Field crop: tomato
Growth stage: 2
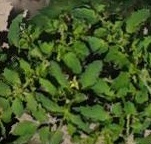
Species: tomato